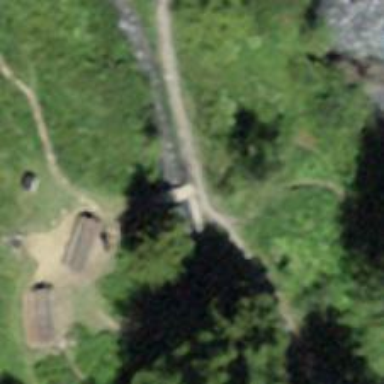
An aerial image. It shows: Path on bridge.